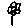
Label: flower